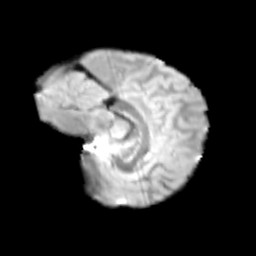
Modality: T2w
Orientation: sagittal
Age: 10
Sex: female
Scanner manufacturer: siemens
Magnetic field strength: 3 T
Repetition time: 3.8 s
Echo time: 0.07 s